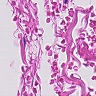
Metastatic tissue present: no